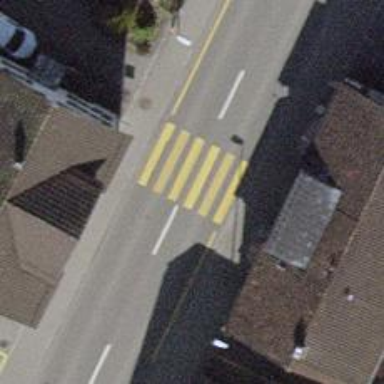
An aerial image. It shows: Marked crossing with zebra stripes on the road.